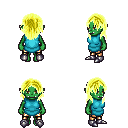
a pixel art fantasy rpg character, female body template, orc, green skin, teal tunic, gold greaves, gold long hairstyle, metal boots, four views (front, back, left, right), 2x2 character sprite sheet, small pixel art, hard edges, no anti-aliasing